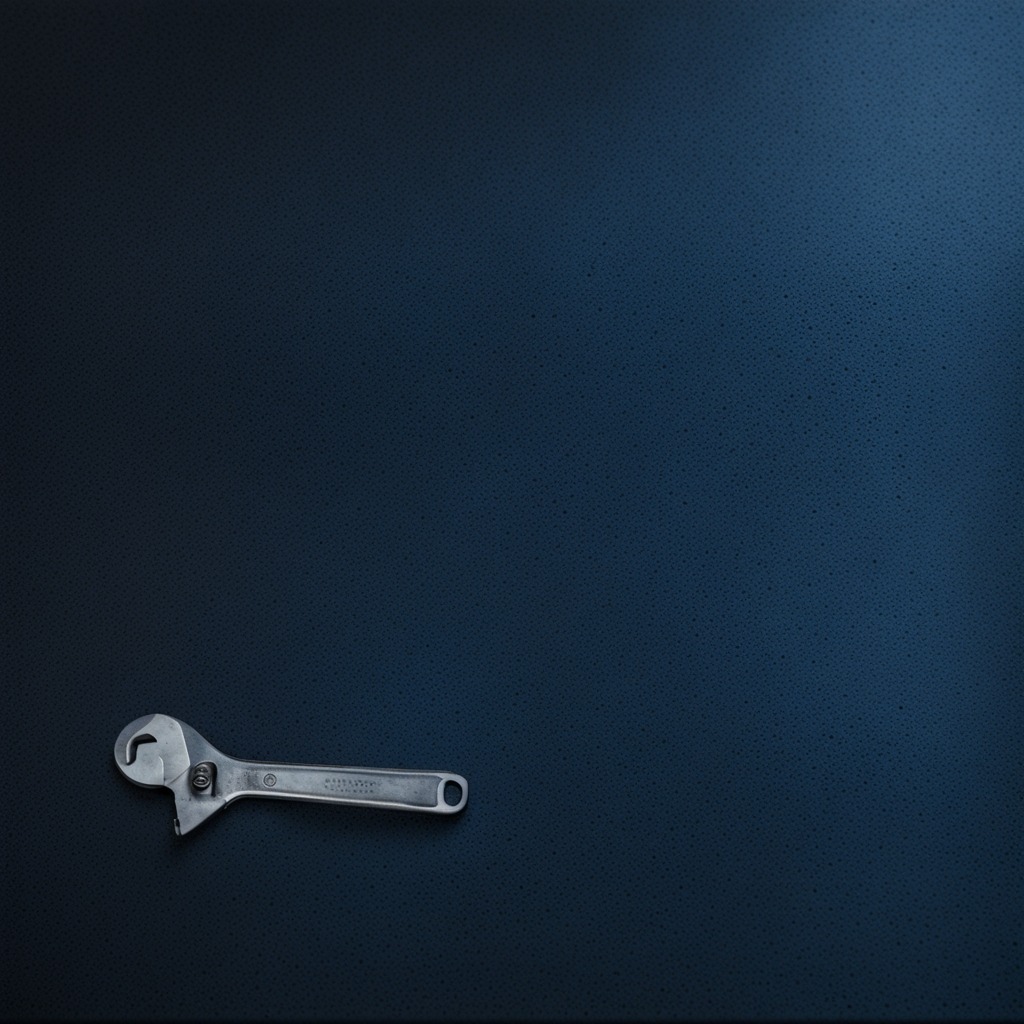
A wrench is lying on a clean granite tabletop inside a workshop at night dim ambient light soft shadows worn but beneath the mat.